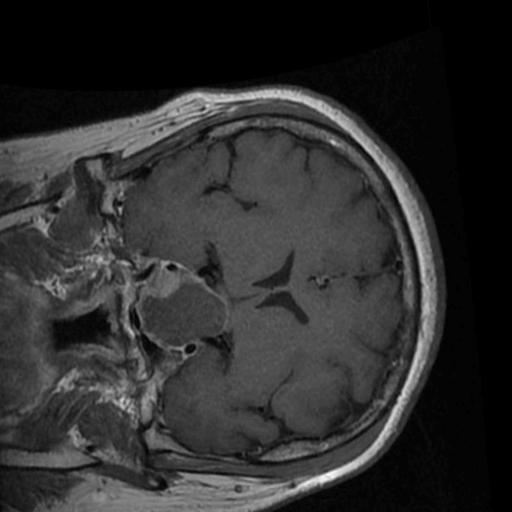
Label: brain_tumor